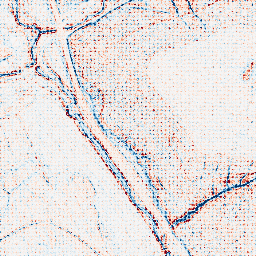
Category: edge_preserving
Decomposition family: anisotropic_diffusion
Decomposition parameters: iterations: 5
kappa: 30
gamma: 0.05
Upsampling method: sinc_blackman
Upsampling parameters: scale: 8
kernel_size: 8
Upsampling scale: 8